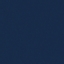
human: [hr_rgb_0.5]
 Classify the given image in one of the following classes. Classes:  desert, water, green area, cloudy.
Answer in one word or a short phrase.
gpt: water